Question: I have the following adjacency matrix:

The rows represents 'B1' to 'B8'
and the column presents 'W1' to 'W8'.
How can I create a graphical representation of it?
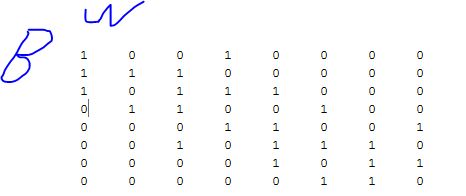
Answer: You can use the builtin <URL> function to represent an adjacency matrix:
'''
A = round(rand(8)); % create adjacency matrix
plot(digraph(A)); % plot directed graph
'''
<URL>
In case of a symmetric matrix, you can plot an undirected graph using <URL>:
'''
A = rand(8);
A = round((A+A.')/2); % create a symmetric adjacency matrix
plot(graph(A)); % plot undirected graph
'''
<URL>
MATLAB expects that the rows ans columns have the same meaning in an adjacency matrix, which is not the case in your question. Therefore, we should add dummy rows (for 'W1' to 'W8') and columns (for 'B1' to 'B8').
'''
A_ = round(rand(8)); % creates your adjacency matrix
A = [zeros(size(A_))' A_; A_' zeros(size(A_))]; % converts to the expected format
% gives the columns a points a name
names = {'B1', 'B2', 'B3', 'B4', 'B5', 'B6', 'B7', 'B8', 'W1', 'W2', 'W3', 'W4', 'W5', 'W6', 'W7', 'W8'};
plot(graph(A, names)); % create the undirected graph as demonstrated earlier
'''
<URL>
- <URL> may be useful for older MATLAB versions'''
gplot(A, [zeros(8, 1) (1:8)'; 5*ones(8, 1) (1:8)'])
set(gca,'XTick',[0 5])
set(gca,'XTickLabel',{'B', 'W'})
'''
From R0126b, the last two lines be written somewhat nicer as:
'''
xticks([0 5]);
xticklabels({'B', 'W'})'
'''
<URL>
- <URL>